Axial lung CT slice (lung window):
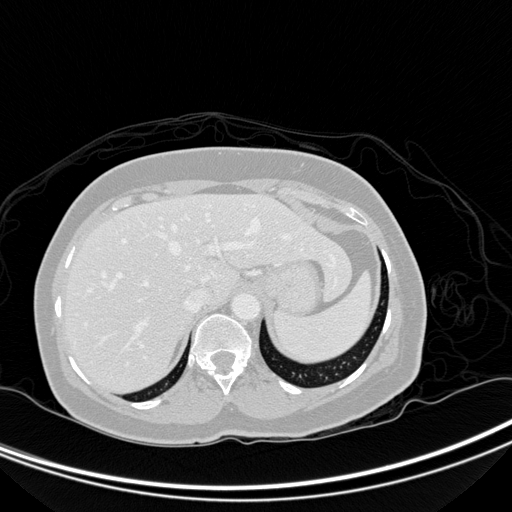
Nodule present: no